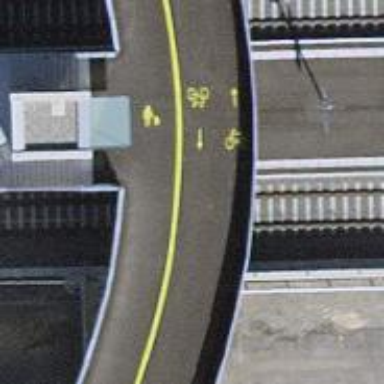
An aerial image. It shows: Footway bridge with metal surface.